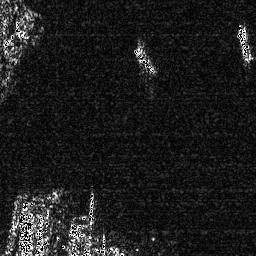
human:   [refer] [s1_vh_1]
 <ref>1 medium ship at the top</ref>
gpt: <box>[[50, 17, 61, 29, 0]]</box>

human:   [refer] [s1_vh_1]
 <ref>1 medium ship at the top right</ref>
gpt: <box>[[90, 8, 98, 25, 0]]</box>